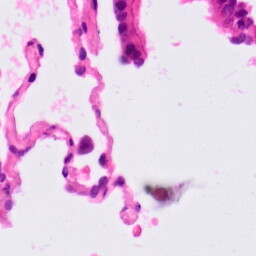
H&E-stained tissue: Lung